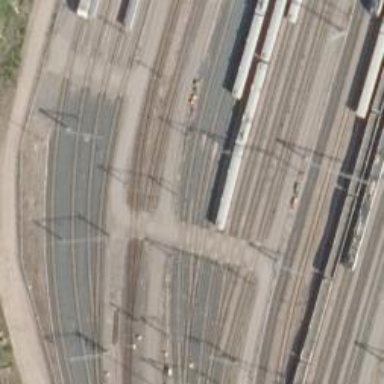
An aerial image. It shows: Rail yard with electrified contact lines for the trains.